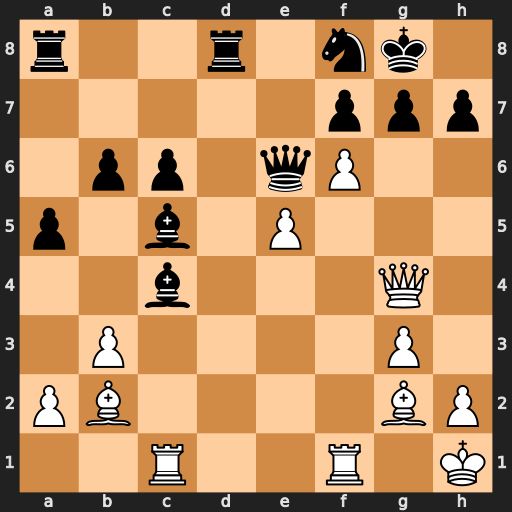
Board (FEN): r2r1nk1/5ppp/1pp1qP2/p1b1P3/2b3Q1/1P4P1/PB4BP/2R2R1K
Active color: w
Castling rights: -
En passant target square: -
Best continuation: Qxg7#